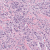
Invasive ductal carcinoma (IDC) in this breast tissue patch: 1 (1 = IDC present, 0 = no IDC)